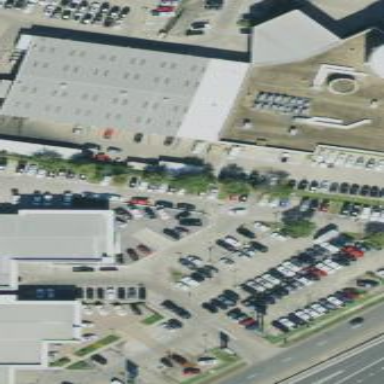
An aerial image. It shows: Car shop building.